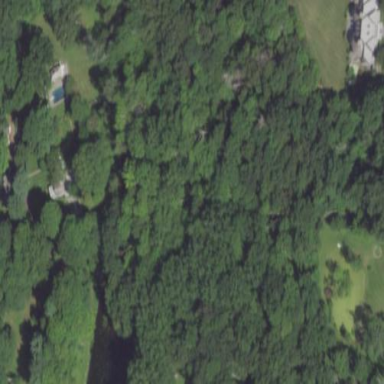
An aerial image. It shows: Existing Preserved Open Space in woodland area.